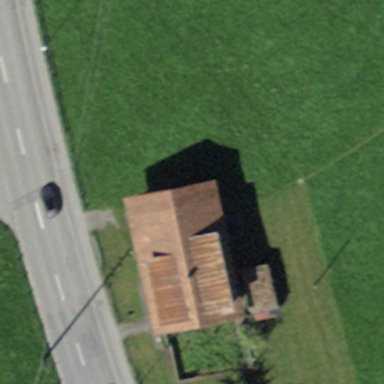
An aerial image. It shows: Farm building.